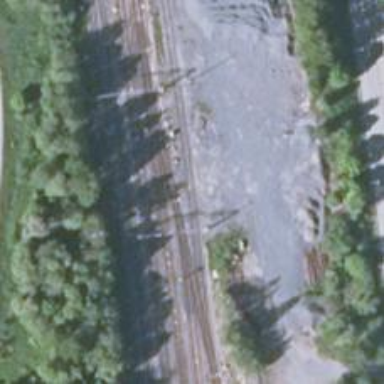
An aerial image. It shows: Railway yard in service.